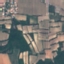
Label: PermanentCrop